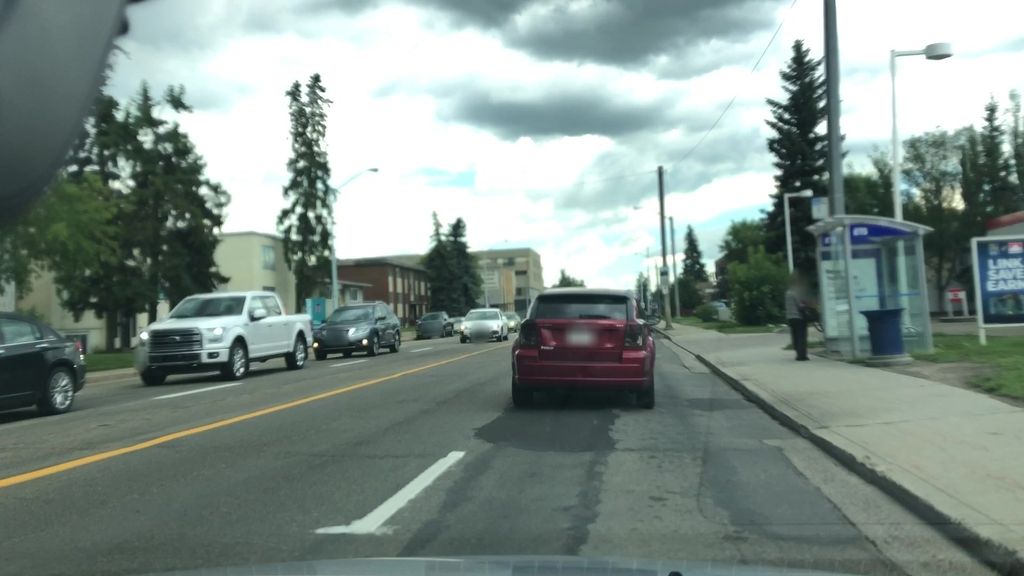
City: edmonton